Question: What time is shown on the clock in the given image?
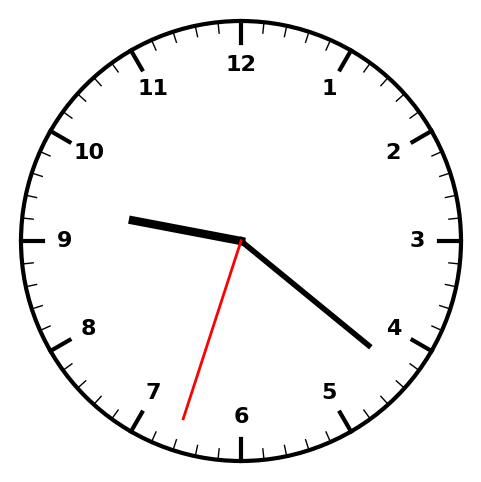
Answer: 09:21:33